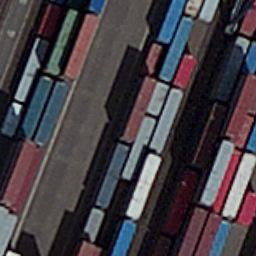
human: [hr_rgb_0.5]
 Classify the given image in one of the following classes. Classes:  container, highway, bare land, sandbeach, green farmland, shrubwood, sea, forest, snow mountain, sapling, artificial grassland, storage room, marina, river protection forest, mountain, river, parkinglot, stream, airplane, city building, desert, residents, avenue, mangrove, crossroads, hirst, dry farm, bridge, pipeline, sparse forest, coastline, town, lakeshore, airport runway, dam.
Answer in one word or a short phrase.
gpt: container